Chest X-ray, PA view. Patient: 64 years old, sex M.
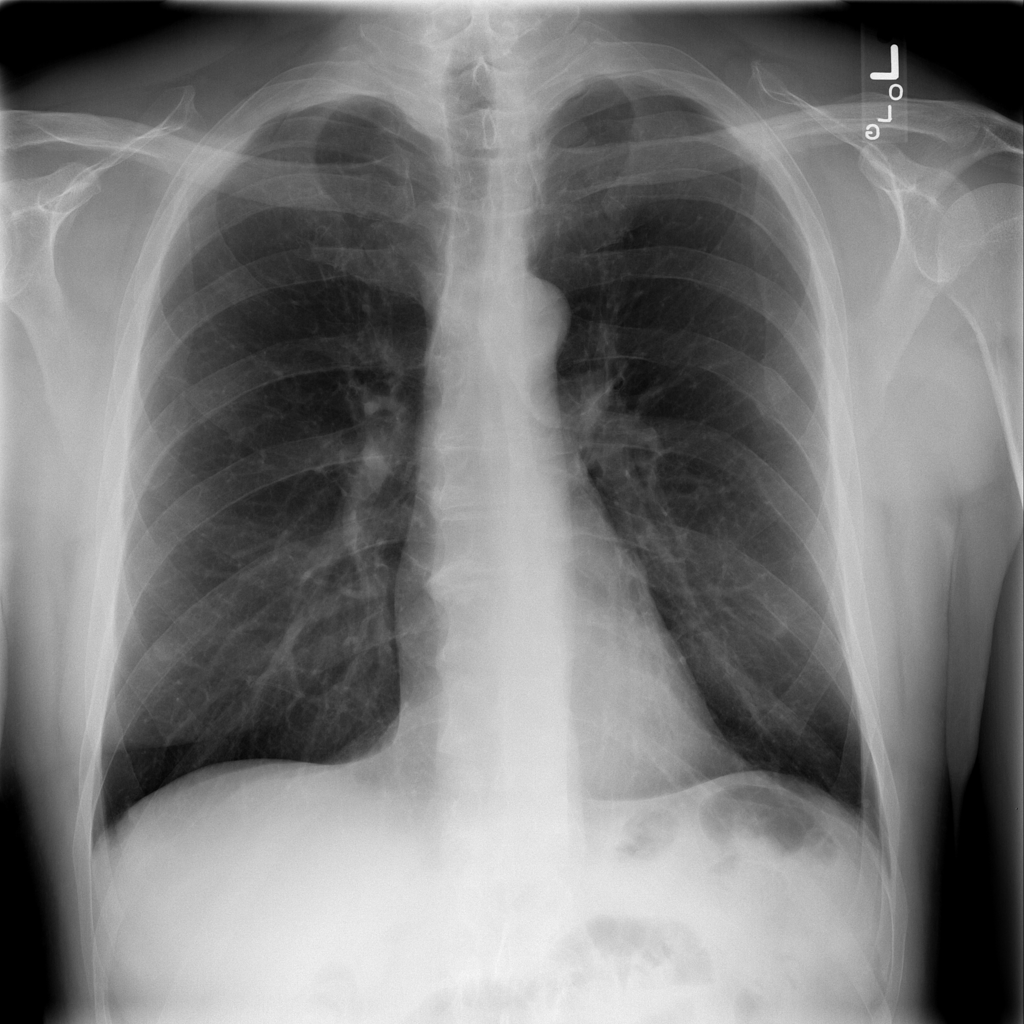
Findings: Nodule